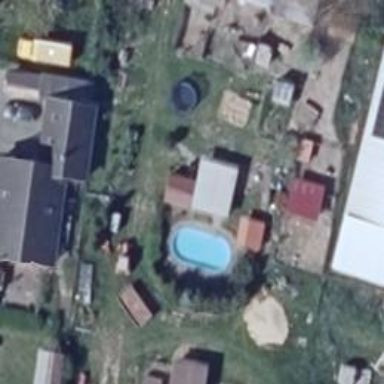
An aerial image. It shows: Swimming pool located in leisure land.